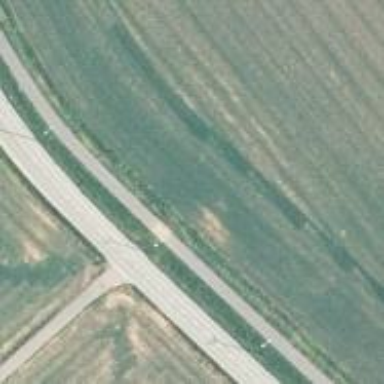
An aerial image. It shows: Track road with grade3 tracktype. The road has bridge.